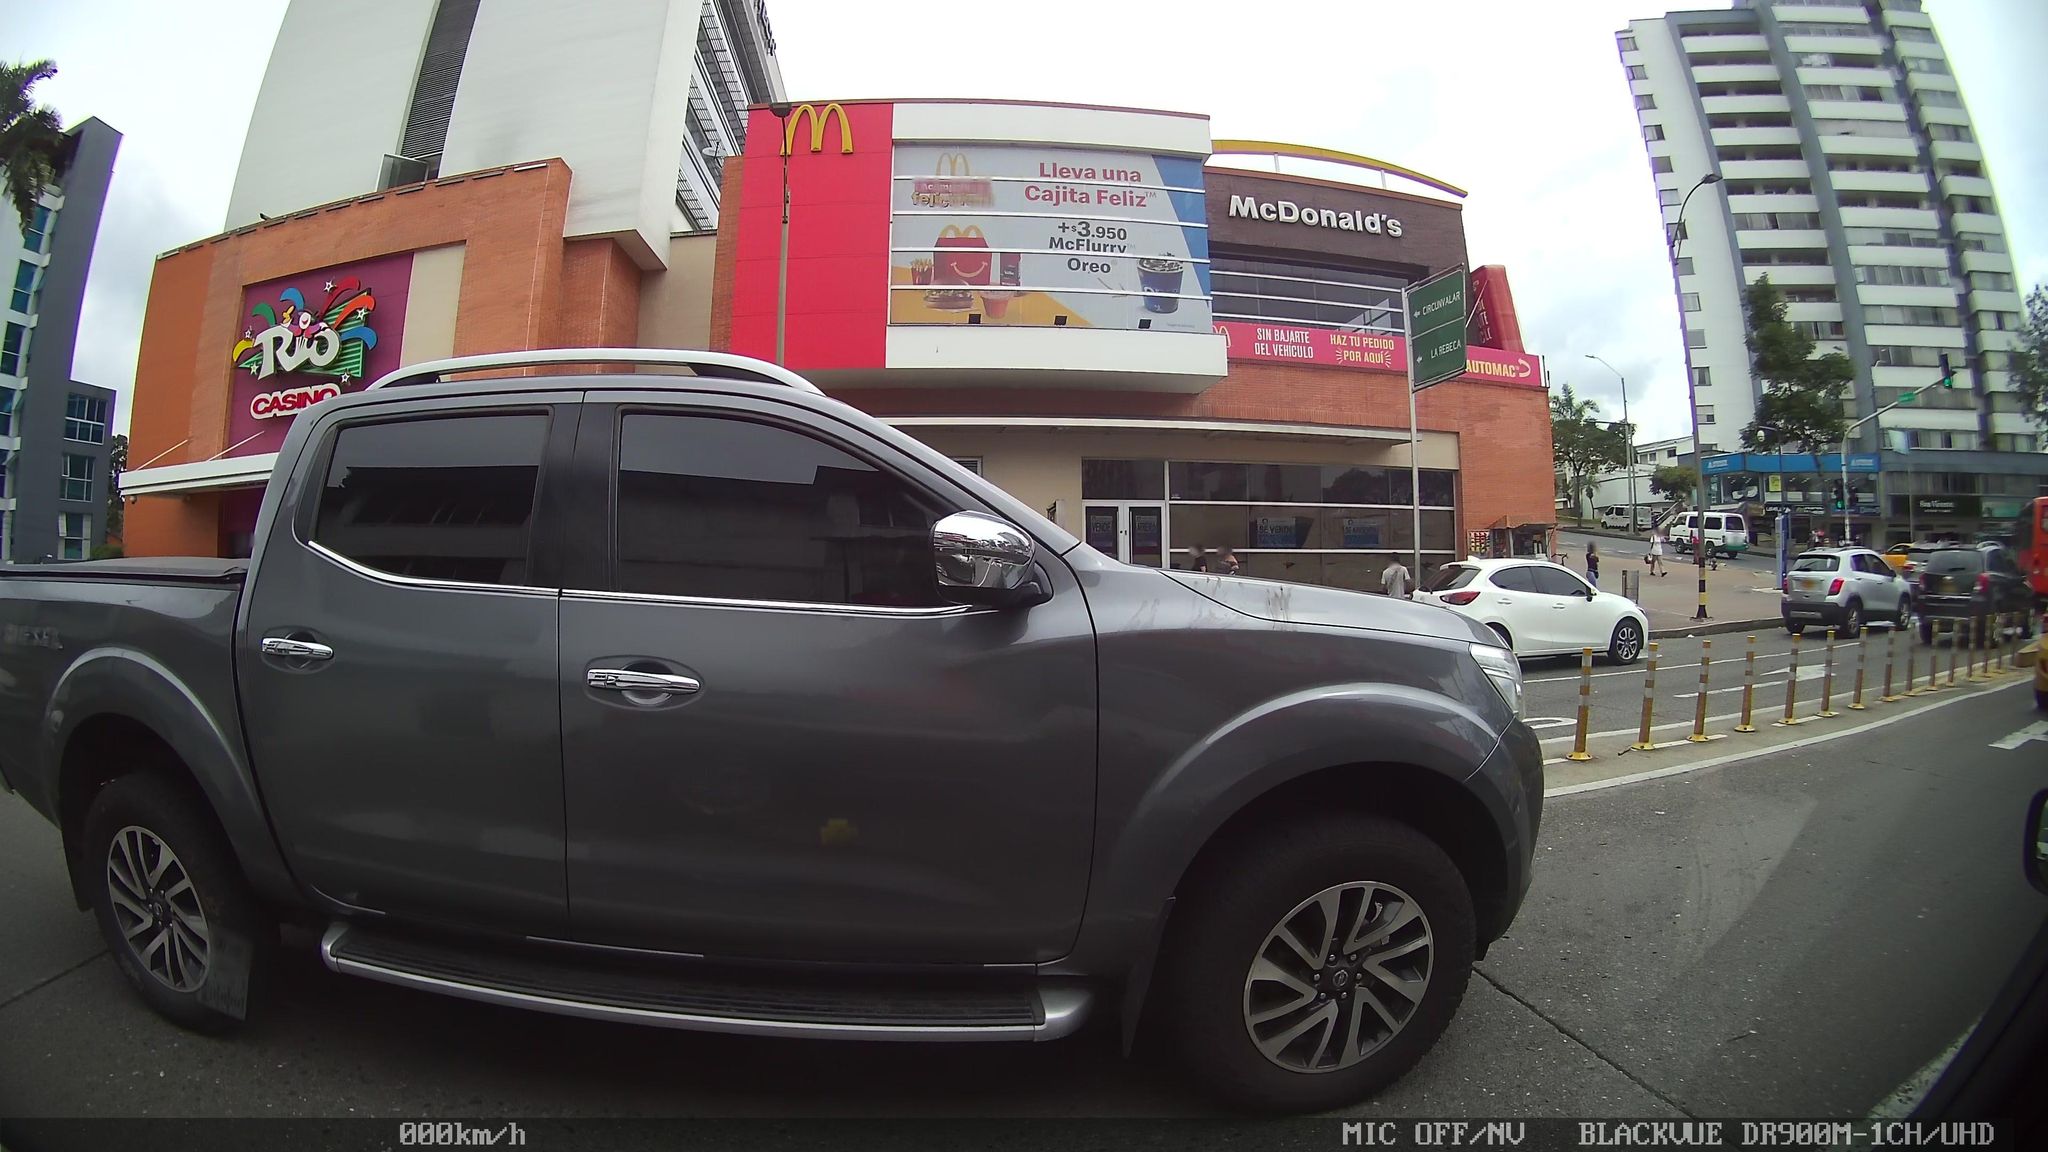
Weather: snowy
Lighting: day
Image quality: good
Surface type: driving surface
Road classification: secondary_link, secondary
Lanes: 2
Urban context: urban centre
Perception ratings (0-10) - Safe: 1.77, Lively: 8.91, Beautiful: 2.5, Boring: 3.11, Depressing: 5.17, Wealthy: 1.6